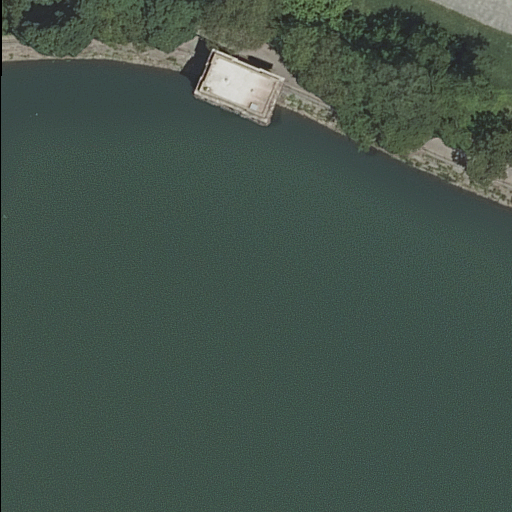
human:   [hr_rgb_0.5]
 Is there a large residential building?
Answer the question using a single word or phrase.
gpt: no

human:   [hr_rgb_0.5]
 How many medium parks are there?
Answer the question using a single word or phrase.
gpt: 0

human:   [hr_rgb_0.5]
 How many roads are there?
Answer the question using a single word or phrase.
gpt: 1

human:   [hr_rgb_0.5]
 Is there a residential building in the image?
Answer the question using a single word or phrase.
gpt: yes

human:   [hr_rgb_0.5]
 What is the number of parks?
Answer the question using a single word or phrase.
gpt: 1

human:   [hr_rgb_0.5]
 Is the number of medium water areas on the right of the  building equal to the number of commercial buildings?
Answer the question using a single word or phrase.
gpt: yes

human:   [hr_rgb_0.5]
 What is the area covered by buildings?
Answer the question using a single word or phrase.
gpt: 148m2

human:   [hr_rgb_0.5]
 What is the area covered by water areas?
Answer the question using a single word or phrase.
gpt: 8423m2

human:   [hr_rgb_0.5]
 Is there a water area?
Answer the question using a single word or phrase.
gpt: yes

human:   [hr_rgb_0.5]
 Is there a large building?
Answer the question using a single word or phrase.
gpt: no

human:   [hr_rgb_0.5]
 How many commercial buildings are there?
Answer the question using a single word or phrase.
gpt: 0

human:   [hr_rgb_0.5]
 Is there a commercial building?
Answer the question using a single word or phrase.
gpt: no

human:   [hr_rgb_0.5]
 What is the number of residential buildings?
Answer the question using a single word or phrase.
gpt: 1

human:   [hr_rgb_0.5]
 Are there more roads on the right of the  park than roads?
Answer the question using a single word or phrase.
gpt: no

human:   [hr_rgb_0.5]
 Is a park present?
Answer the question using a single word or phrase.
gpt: yes

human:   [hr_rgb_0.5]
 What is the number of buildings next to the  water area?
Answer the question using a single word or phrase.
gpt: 1

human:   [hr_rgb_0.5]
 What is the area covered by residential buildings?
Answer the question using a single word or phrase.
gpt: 148m2

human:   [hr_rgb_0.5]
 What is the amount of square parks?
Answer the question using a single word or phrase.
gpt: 0

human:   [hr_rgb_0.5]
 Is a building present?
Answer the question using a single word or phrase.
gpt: yes

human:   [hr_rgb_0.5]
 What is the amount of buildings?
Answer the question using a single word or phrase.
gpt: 1

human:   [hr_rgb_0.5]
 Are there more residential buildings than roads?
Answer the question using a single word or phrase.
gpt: no

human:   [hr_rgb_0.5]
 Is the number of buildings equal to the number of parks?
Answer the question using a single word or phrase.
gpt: yes

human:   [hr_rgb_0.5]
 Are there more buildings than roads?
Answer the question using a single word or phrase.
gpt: no

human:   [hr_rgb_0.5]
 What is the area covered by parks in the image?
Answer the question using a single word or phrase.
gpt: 10631m2

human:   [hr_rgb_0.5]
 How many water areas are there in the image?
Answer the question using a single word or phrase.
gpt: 1

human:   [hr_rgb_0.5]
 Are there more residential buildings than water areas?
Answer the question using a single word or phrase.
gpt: no

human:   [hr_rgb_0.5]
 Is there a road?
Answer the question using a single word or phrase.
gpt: yes

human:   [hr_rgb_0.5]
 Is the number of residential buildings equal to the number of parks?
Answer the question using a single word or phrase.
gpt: yes

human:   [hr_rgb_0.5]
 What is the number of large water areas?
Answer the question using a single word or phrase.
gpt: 1

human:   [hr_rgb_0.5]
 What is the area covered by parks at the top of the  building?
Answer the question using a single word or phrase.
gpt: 10631m2

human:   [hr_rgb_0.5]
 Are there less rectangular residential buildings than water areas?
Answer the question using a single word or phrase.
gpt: yes

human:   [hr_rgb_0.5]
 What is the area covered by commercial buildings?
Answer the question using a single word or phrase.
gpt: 0m2

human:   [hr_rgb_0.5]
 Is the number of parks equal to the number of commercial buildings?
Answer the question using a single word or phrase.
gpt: no

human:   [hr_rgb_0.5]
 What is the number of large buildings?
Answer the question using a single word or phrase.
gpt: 0

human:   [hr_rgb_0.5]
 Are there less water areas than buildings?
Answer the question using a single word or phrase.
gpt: no

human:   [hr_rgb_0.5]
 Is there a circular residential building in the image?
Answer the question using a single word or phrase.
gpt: no

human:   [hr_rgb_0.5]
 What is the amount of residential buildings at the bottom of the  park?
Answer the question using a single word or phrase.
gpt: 1

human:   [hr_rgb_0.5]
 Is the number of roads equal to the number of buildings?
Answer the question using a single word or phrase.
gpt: yes

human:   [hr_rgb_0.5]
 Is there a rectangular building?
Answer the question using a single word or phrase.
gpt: no

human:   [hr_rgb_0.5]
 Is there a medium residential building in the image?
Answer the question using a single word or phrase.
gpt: yes

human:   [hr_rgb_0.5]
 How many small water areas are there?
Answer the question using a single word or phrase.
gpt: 0

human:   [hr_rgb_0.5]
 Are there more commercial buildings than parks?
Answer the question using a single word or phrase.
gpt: no

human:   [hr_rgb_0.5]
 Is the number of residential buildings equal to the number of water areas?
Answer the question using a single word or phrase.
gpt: yes

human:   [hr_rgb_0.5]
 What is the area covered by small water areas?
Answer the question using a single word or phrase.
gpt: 0m2

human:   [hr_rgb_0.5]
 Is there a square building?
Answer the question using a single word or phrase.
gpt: no

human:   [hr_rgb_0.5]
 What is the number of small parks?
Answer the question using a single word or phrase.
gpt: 0

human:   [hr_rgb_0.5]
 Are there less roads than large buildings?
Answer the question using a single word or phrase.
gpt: no

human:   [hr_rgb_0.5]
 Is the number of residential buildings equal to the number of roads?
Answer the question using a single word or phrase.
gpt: yes

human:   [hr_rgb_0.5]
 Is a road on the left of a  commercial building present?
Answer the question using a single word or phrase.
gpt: no

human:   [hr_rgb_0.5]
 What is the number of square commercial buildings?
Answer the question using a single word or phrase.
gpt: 0

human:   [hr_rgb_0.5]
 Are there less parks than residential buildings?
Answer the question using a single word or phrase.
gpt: no

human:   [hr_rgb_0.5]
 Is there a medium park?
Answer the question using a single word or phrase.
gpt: no

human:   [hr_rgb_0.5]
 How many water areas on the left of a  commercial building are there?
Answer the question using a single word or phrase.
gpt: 0

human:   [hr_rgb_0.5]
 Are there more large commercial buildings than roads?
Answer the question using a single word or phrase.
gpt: no

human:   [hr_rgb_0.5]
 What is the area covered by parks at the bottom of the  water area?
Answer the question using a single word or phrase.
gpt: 0m2

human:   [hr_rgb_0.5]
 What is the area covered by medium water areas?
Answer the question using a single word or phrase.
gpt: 0m2

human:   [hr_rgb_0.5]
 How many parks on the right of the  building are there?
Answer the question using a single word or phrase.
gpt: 1

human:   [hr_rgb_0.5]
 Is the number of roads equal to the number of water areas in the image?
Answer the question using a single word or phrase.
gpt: yes

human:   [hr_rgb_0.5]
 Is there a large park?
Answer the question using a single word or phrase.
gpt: yes

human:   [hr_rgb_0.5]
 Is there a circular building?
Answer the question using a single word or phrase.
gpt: no

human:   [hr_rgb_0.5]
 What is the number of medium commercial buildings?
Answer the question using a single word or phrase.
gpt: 0

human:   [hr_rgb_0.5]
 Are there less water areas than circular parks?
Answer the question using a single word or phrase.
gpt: no

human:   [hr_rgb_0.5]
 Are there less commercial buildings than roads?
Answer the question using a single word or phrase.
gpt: yes

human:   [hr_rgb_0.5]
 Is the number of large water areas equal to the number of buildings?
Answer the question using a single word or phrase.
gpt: yes